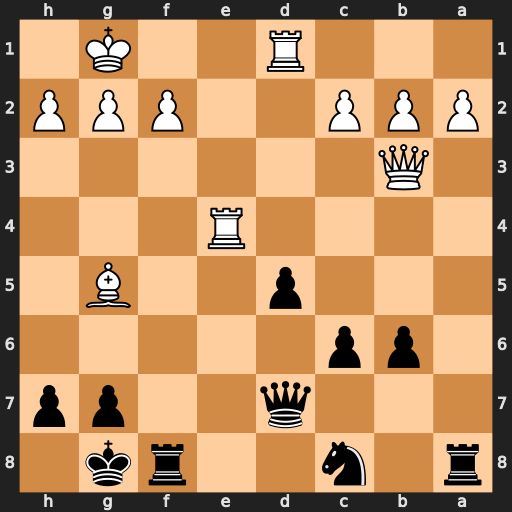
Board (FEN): r1n2rk1/3q2pp/1pp5/3p2B1/4R3/1Q6/PPP2PPP/3R2K1
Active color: b
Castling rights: -
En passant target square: -
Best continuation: Qf5 Rf4 Qxg5